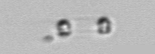
Label: Skeletonema